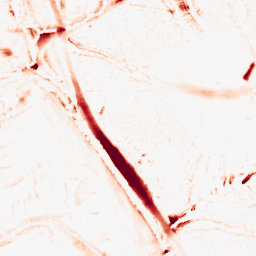
Category: morphological
Decomposition family: tophat
Decomposition parameters: size: 10
mode: white
Upsampling method: linear_exact
Upsampling parameters: scale: 8
Upsampling scale: 8